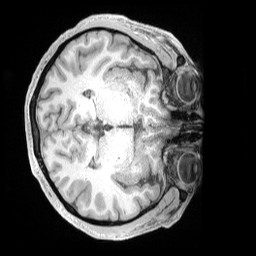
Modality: T1w
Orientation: axial
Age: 32
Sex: male
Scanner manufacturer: siemens
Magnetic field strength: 3 T
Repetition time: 2 s
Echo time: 0.00211 s